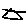
Label: triangle